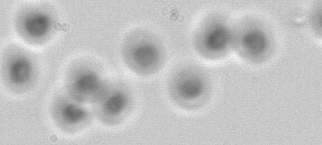
Label: Phaeocystis